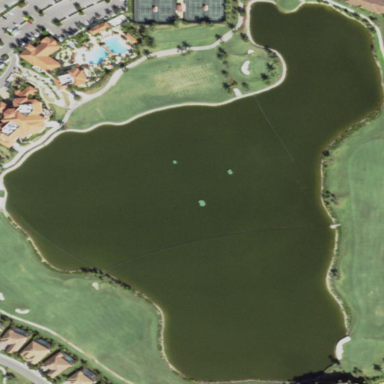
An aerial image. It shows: Water hazard on golf course. The hazard is natural water feature.